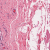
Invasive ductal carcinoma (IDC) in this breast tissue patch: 0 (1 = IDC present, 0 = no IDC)